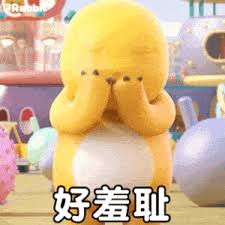
Label: nailong